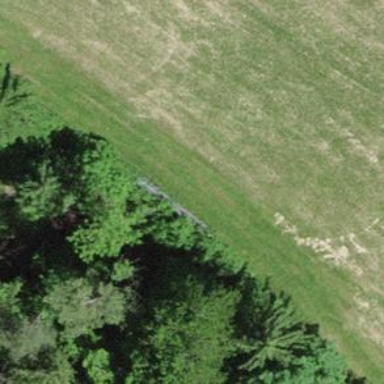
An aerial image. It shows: Grassy path.